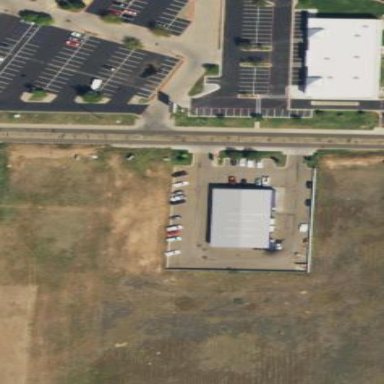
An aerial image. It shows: Parking area.